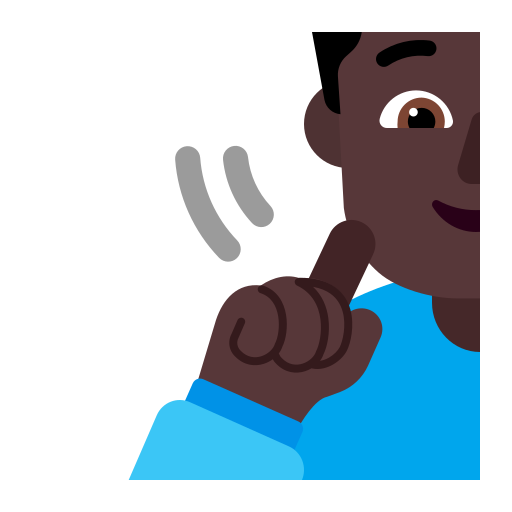
woman deaf flat dark